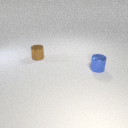
small blue metal cylinder in front of small brown metal cylinder